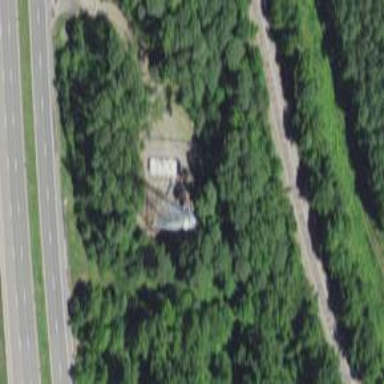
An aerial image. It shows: Mast tower used for communication.